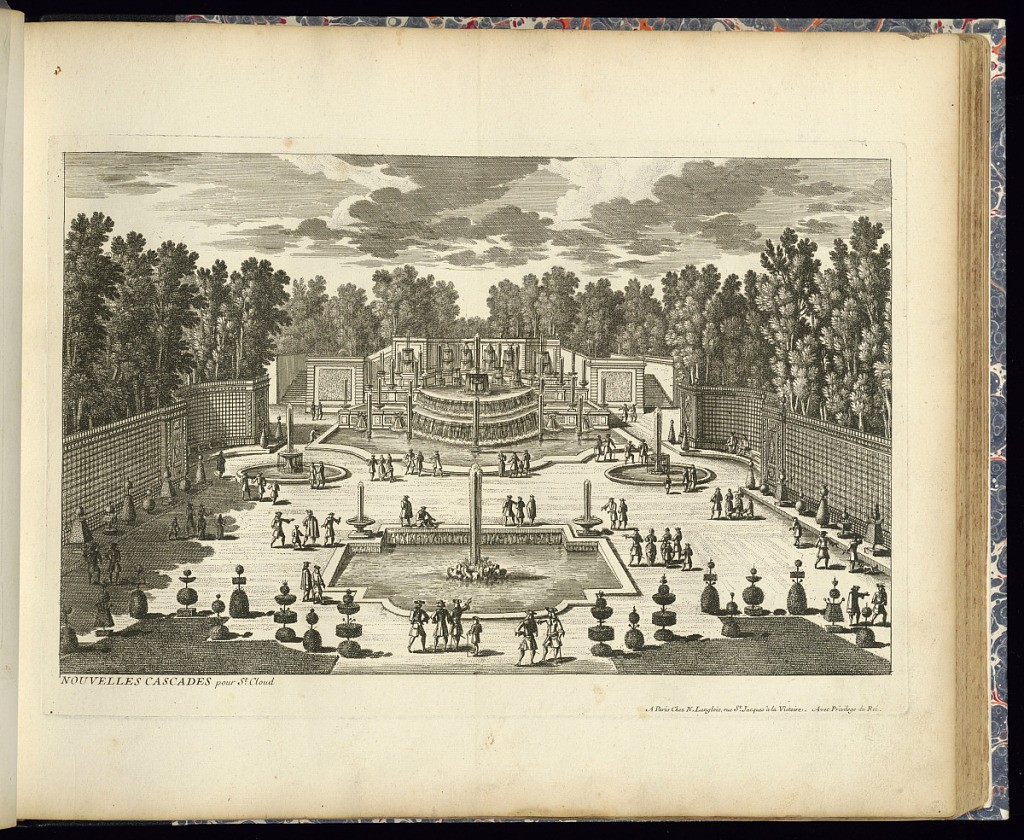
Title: NOUVELLES CASCADES pour St. Cloud
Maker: Adam Perelle, French, 1638 – 1695
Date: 1680–1703
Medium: Etching on laid paper
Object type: Print
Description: View of fountains in the gardens of St. Cloud with a semi-circular cascading fountain. The whole is framed by trellis walls and trees beyond. Figures and topiary along the paths. The plate is titled.